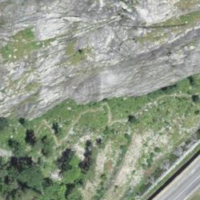
EUNIS habitat code: 23
Species observed at this site:
Geranium sanguineum